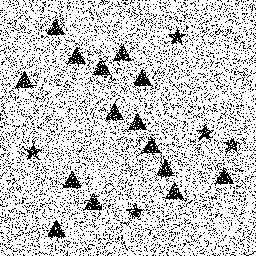
Squares: 0
Triangles: 15
Stars: 5
Total shapes: 20